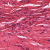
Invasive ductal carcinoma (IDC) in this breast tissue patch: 0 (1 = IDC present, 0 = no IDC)